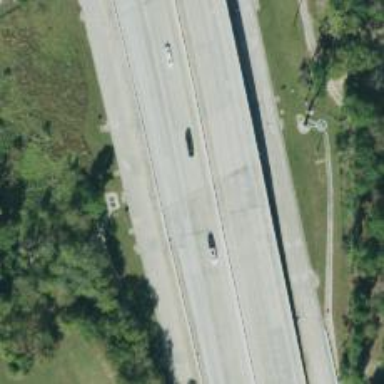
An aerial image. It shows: Bridge over motorway.